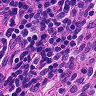
Metastatic tissue present: no